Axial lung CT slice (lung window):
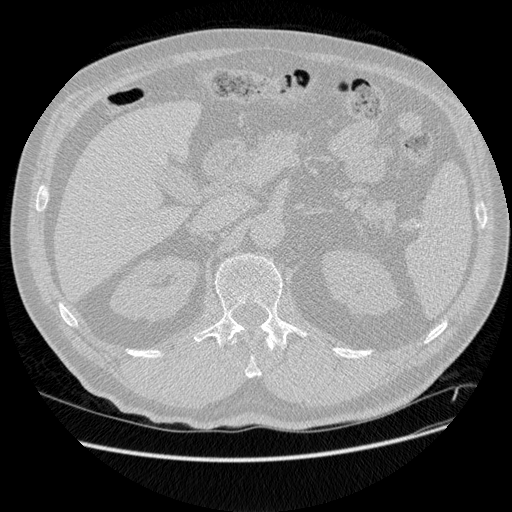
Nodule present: no